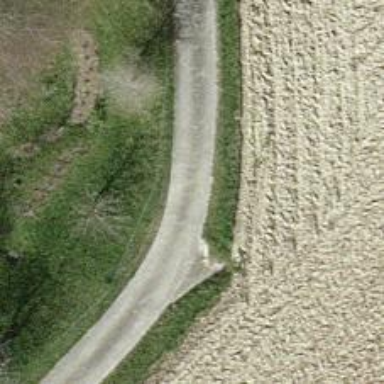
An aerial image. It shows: Unclassified road with concrete surface. The track type is grade1.